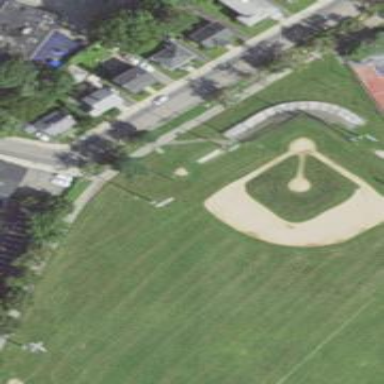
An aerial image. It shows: Baseball pitch for leisure and sports activities.